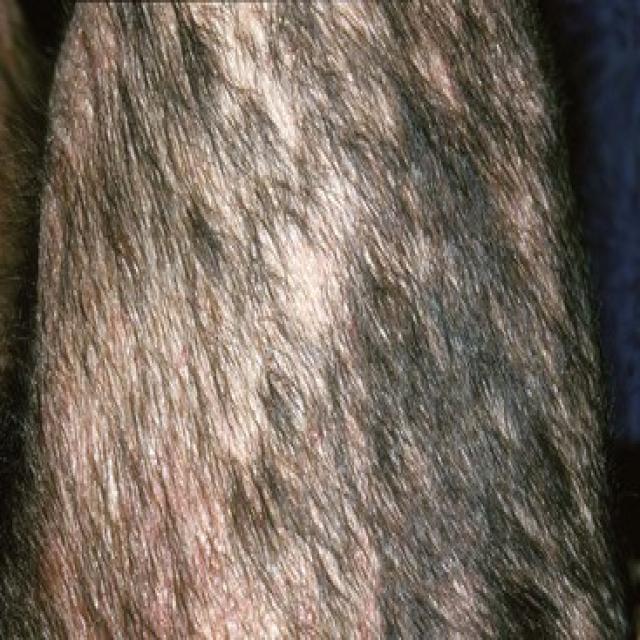
Canine hypersensitivity reaction — allergic skin response with urticaria, erythema, pruritus, and angioedema. May be food, environmental, or flea allergy related.